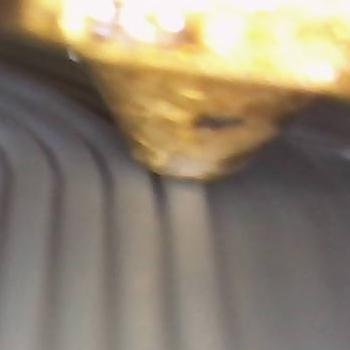
Flow rate: 100%